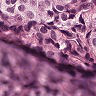
Metastatic tissue present: yes